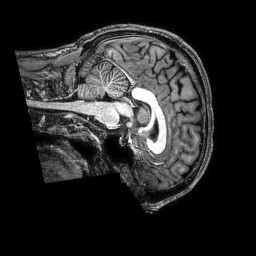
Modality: T1w
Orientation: sagittal
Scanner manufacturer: philips
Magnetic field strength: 3 T
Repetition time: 0.008 s
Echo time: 0.00352 s